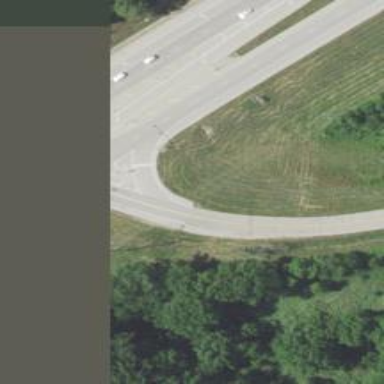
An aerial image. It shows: Solid stop line on the road.